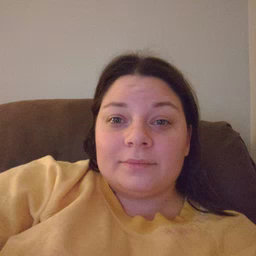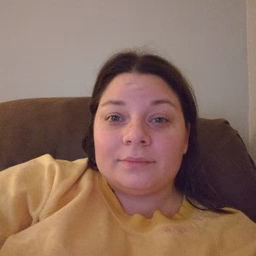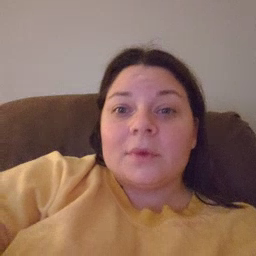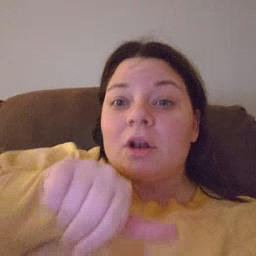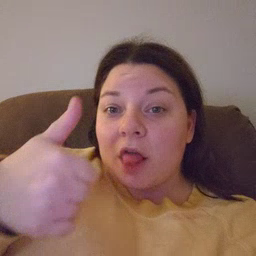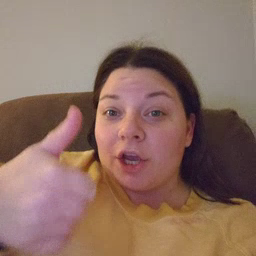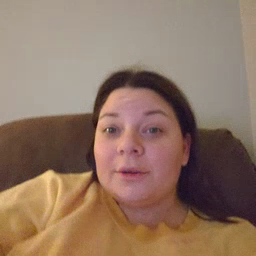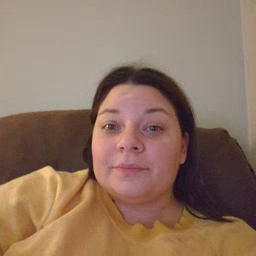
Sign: another